Question: I need to consume a SOAP web service using the Savon Ruby client. I think the endpoint is written using the .NET framework, and, in fact, we currently have a .NET client library provided by the service team.
When using the client library, it works perfectly and data is retrieved sucessfully, but when using the Savon client, I'm getting:
'''
(a:InvalidSecurity) The caller was not authenticated by the service. (Savon::SOAPFault)
'''
The thing is, we already checked the SOAP requests, and both seem to be the same. The only difference is that one is done using Ruby and the other is done using .NET.
Below are a couple examples of both requests:
.NET client
'''
<s:Envelope xmlns:s="http://schemas.xmlsoap.org/soap/envelope/">
<s:Header>
<Identity xmlns="http://vauto.com/webservices/Haystak/1.0/" xmlns:i="http://www.w3.org/2001/XMLSchema-instance">
<AccessId>2A6B3F9FC49D1F4388AF7064045D964E</AccessId>
<AccessStamp>2014-01-31T16:46:07.<PHONE>:00</AccessStamp>
<Signature>et0KyY1ZnjCM5z7BhQR9Q3Fj7V4=</Signature>
</Identity>
</s:Header>
<s:Body>
<GetVehicles xmlns="http://vauto.com/webservices/Haystak/1.0/">
<request xmlns:i="http://www.w3.org/2001/XMLSchema-instance">
<EntityId>TEST01</EntityId>
</request>
</GetVehicles>
</s:Body>
</s:Envelope>
'''
Ruby client:
'''
<?xml version="1.0" encoding="UTF-8"?>
<env:Envelope xmlns:xsd="http://www.w3.org/2001/XMLSchema"
xmlns:xsi="http://www.w3.org/2001/XMLSchema-instance"
xmlns:wsdl="http://vauto.com/webservices/Haystak/1.0/"
xmlns:env="http://schemas.xmlsoap.org/soap/envelope/">
<env:Header>
<Identity xmlns="http://vauto.com/webservices/Haystak/1.0/"
xmlns:i="http://www.w3.org/2001/XMLSchema-instance">
<AccessId>2A6B3F9FC49D1F4388AF7064045D964E</AccessId>
<AccessStamp>2014-02-03T10:24:50.<PHONE>:00</AccessStamp>
<Signature>ykKc5tWCyY9UVb+zw50hfAxOnSA=</Signature>
</Identity>
</env:Header>
<env:Body>
<wsdl:GetVehicles>
<request xmlns:i="http://www.w3.org/2001/XMLSchema-instance">
<EntityId>TEST01</EntityId>
<EntityName i:nil="true" />
<HaystakId i:nil="true" />
<Vins i:nil="true"
xmlns:a="http://schemas.microsoft.com/2003/10/Serialization/Arrays" />
</request>
</wsdl:GetVehicles>
</env:Body>
'''
The WSDL for the web service is as follows:

Any help is greately appreciated. I'm kind of lost and don't know what else to try in order to consume that web service.
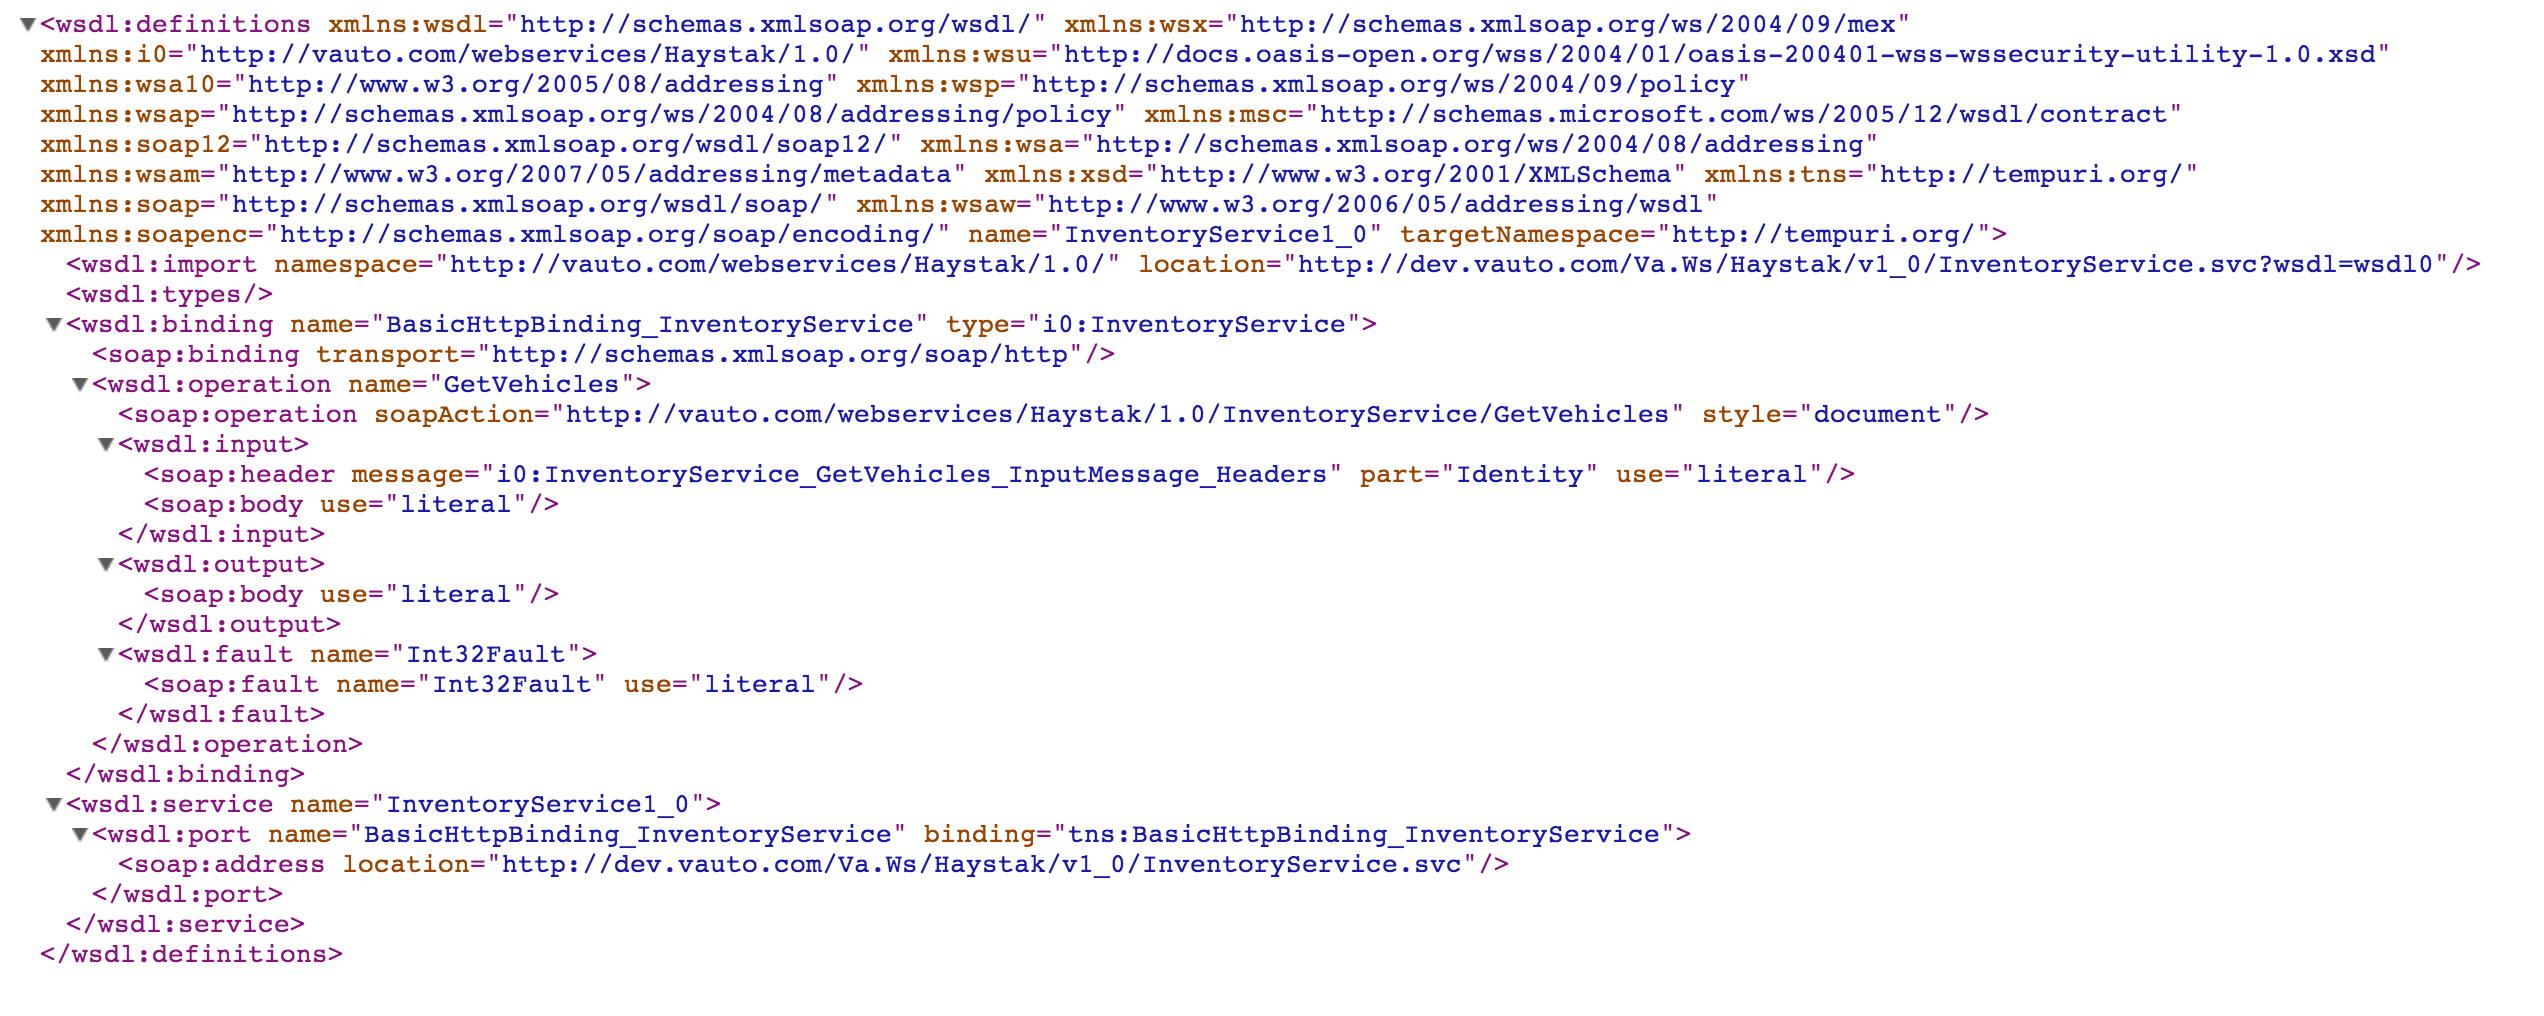
Answer: A couple of things:
- '<wsdl:GetVehicles>''<HelloWorld>'- - - 'xmlns:wsdl="http://tempuri.org/"'
SOAP is a misnomer, because it's not simple, and I've always thought that it is monumentally more difficult when you make calls between Microsoft and non-Microsoft ecosystems.
First steps first, ensure you are generating the same request in both clients, and take it from there. Identical requests should elicit identical responses.